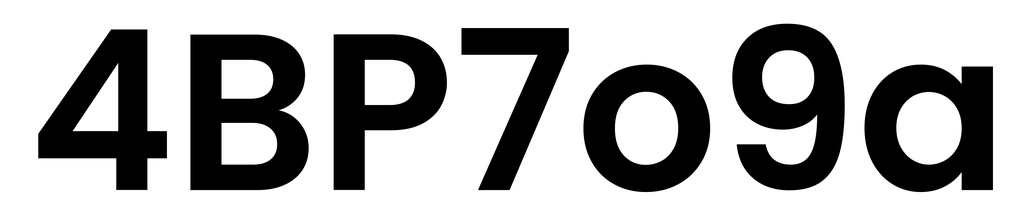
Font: Poppins-SemiBold